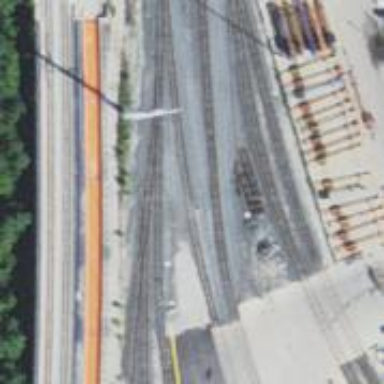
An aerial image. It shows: Railway yard.